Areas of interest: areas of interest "Red Fortune Gymnasium"
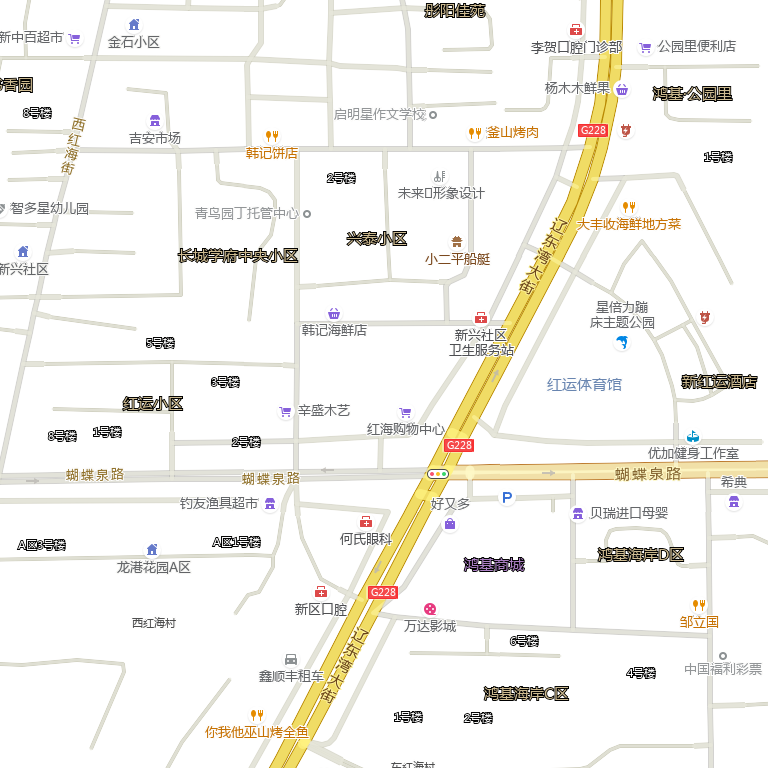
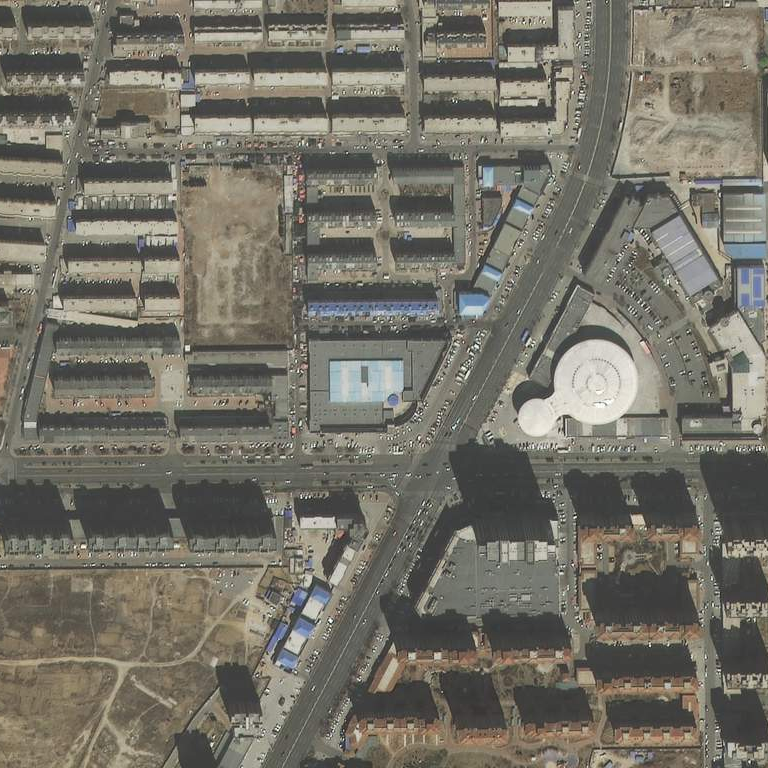